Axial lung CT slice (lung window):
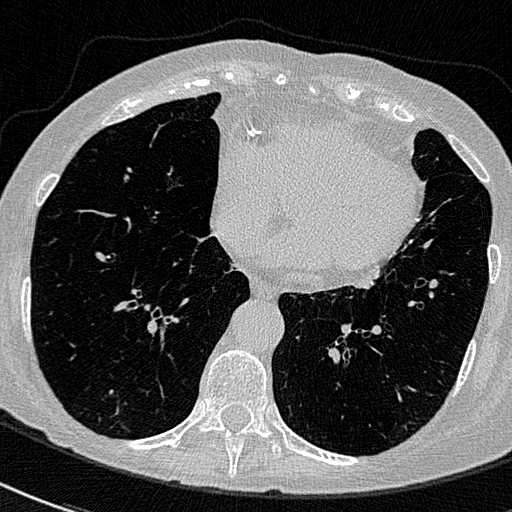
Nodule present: no